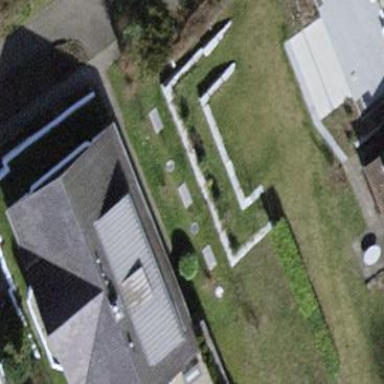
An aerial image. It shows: Detached building.